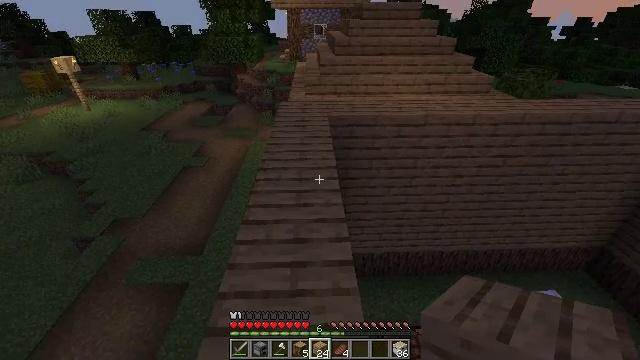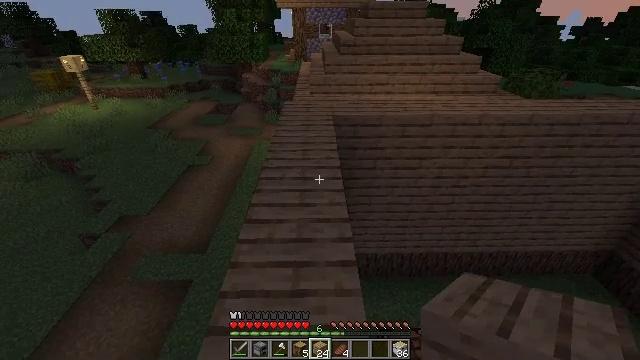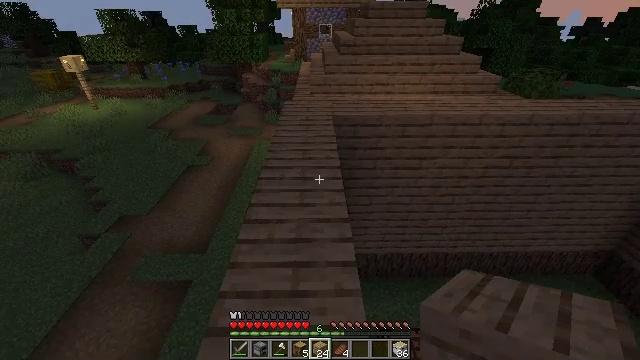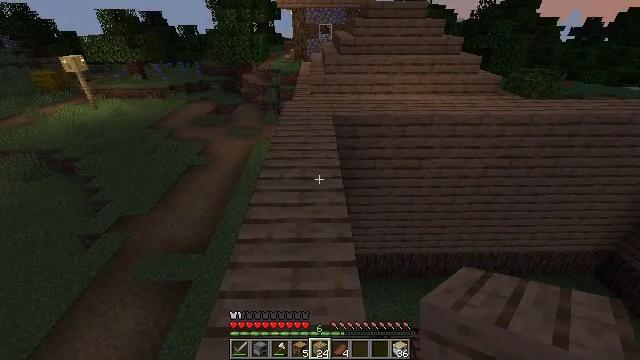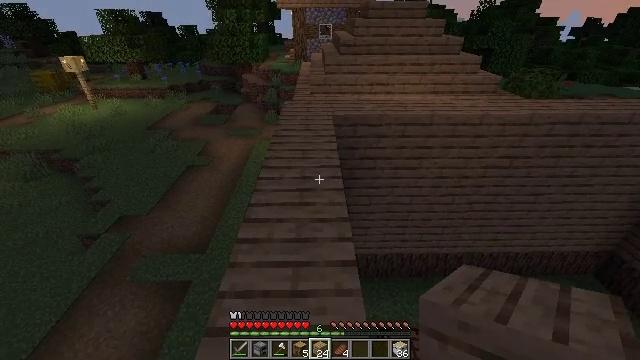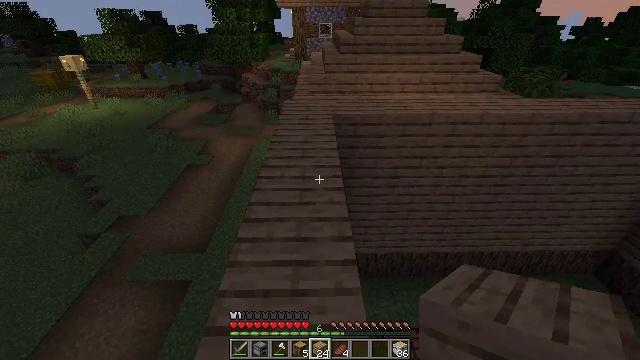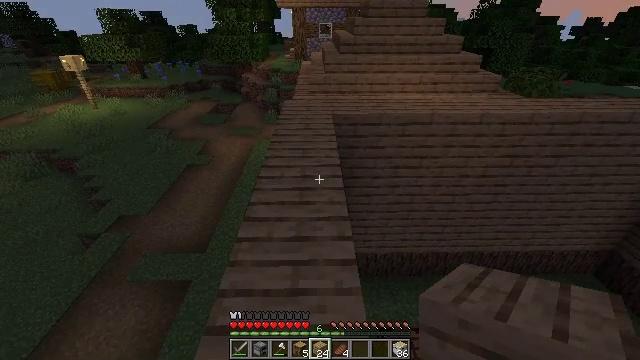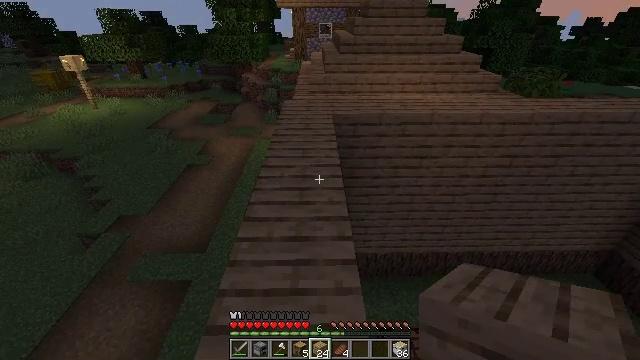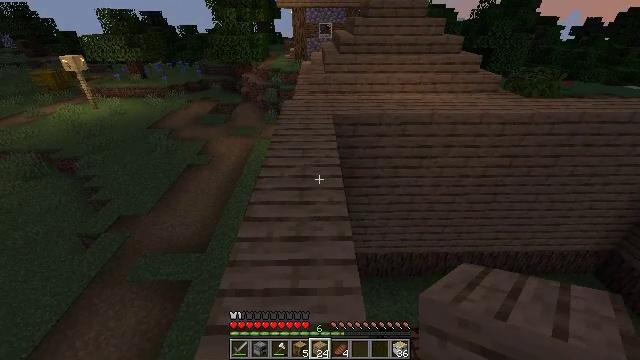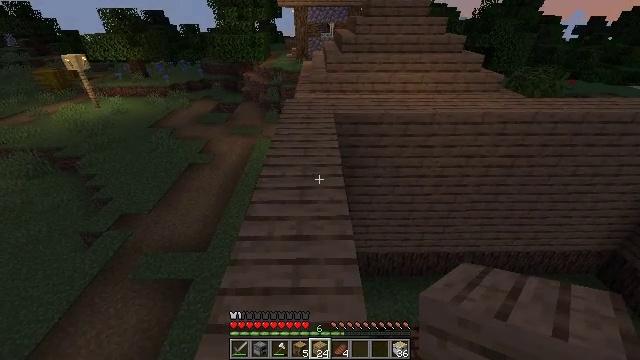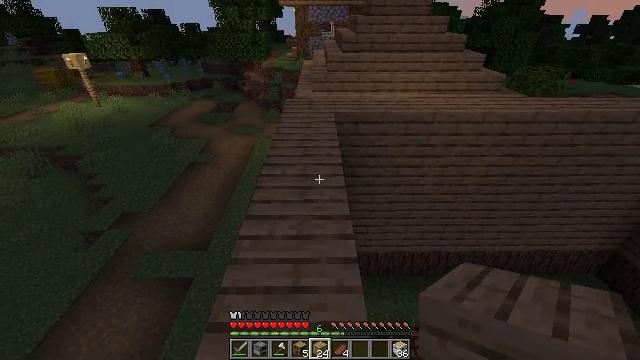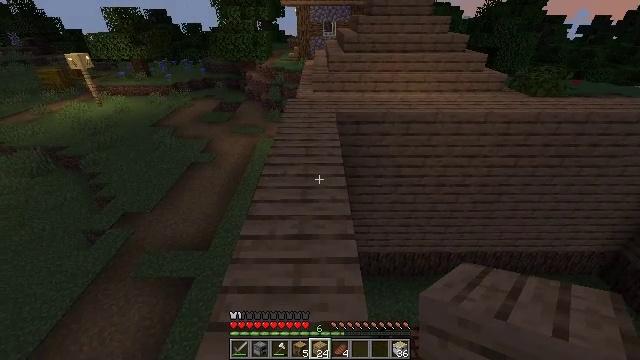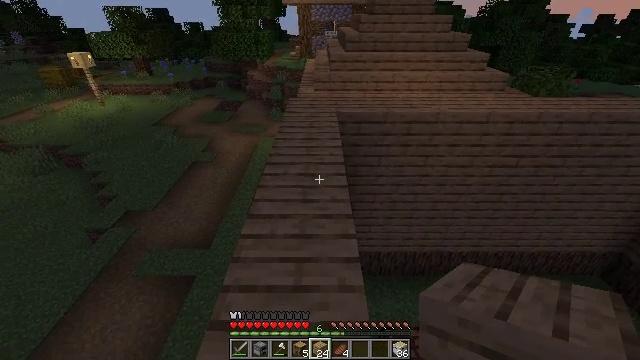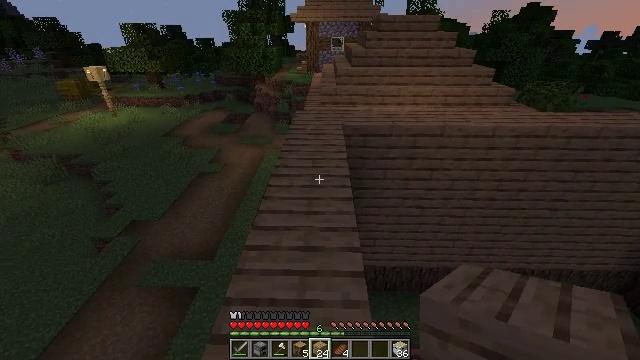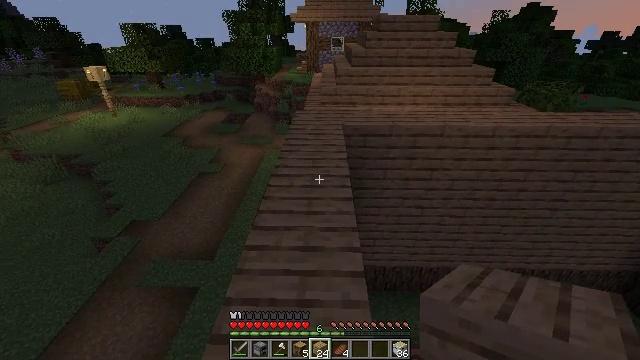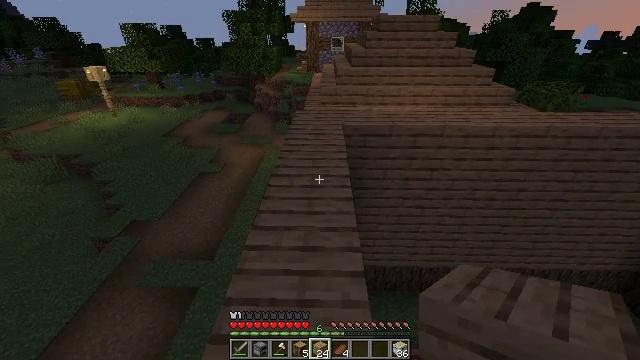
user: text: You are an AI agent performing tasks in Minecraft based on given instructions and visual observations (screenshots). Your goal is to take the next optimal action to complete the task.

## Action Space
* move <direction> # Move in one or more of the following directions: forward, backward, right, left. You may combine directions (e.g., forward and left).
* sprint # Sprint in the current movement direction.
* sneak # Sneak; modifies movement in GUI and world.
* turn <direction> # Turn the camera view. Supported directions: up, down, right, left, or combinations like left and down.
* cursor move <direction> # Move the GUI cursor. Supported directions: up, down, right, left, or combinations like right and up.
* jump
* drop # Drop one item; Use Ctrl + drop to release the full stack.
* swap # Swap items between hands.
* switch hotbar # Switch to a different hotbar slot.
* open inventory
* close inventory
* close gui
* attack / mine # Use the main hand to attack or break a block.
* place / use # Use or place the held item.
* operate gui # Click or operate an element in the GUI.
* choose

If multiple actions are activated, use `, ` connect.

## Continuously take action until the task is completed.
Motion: motion action
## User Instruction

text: Create a ladder using a crafting table.
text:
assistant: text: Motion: turn left
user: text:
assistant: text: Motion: no_op
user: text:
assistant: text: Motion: no_op
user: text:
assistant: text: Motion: no_op
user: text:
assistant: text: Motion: no_op
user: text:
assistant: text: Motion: no_op
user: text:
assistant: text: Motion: no_op
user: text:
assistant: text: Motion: no_op
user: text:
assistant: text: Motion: no_op
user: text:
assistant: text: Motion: no_op
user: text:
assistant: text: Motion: no_op
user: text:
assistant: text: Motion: no_op
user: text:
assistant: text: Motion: turn left and up
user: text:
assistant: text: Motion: no_op
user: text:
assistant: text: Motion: no_op
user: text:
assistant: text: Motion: no_op
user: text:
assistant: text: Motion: no_op
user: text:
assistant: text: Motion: no_op
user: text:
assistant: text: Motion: no_op
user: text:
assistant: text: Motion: no_op
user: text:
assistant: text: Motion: turn down
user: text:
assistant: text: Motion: no_op
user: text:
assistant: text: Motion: no_op
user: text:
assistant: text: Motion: no_op
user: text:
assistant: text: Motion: no_op
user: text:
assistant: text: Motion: no_op
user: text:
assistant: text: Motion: no_op
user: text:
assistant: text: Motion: sneak
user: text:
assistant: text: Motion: sneak
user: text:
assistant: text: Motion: sneak